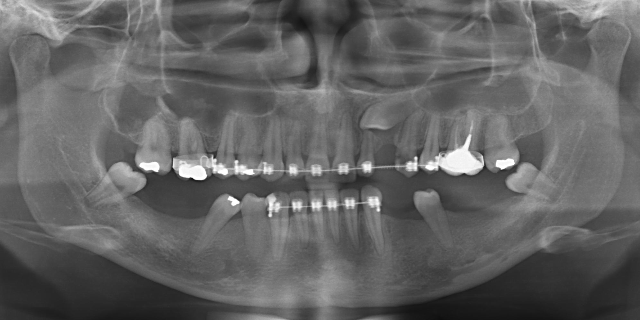
adult